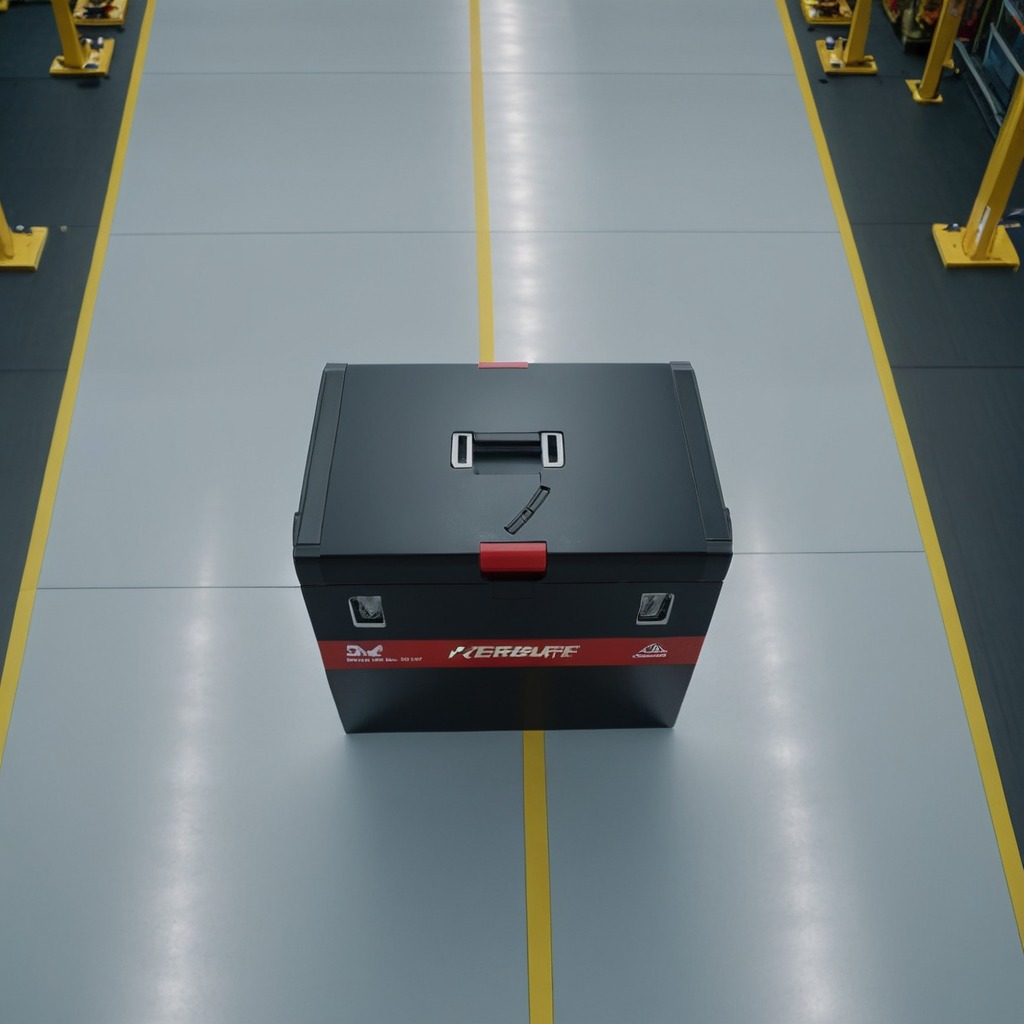
A utility knife is lying on the toolbox surface.